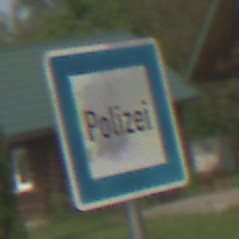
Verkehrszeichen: Polizei
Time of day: MorningAfternoon
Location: Outdoor (Nature)
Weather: PartlyCloudy
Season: NotSpecified
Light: Natural